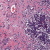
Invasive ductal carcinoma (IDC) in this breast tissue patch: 1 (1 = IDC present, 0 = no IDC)